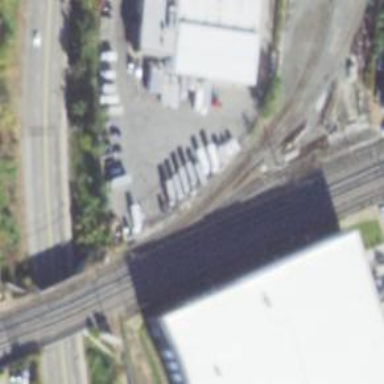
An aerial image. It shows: Electrified rail yard for railway service.